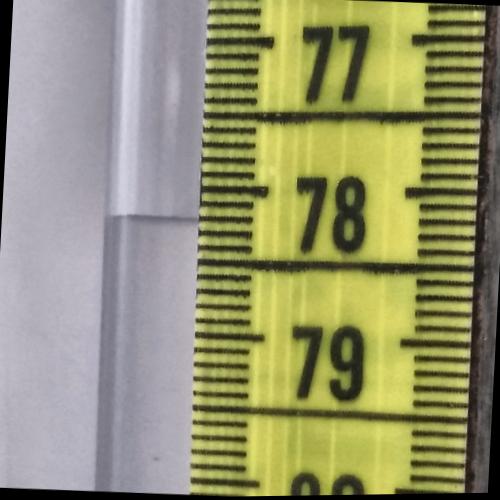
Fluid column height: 78.2 cm